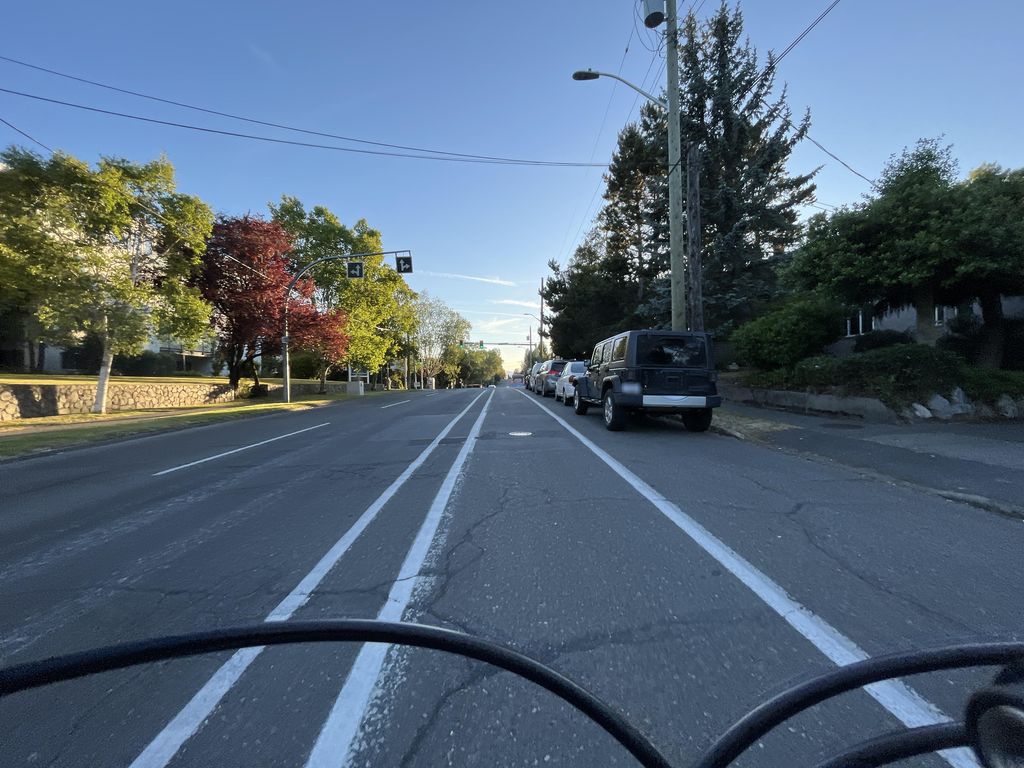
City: victoria